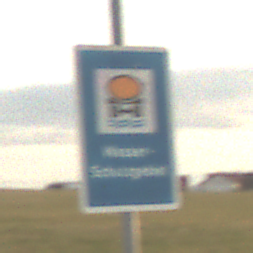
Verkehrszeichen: Wasserschutzgebiet
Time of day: SunriseSunset
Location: Outdoor (Nature)
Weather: PartlyCloudy
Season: NotSpecified
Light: Natural